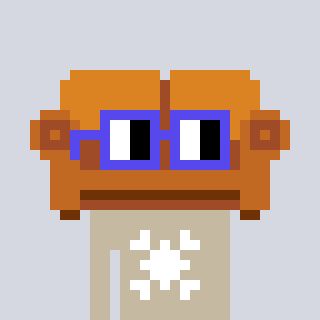
a pixel art character with square blue glasses, a couch-shaped head and a bege-colored body on a cool background